Field crop: maize
Growth stage: 2
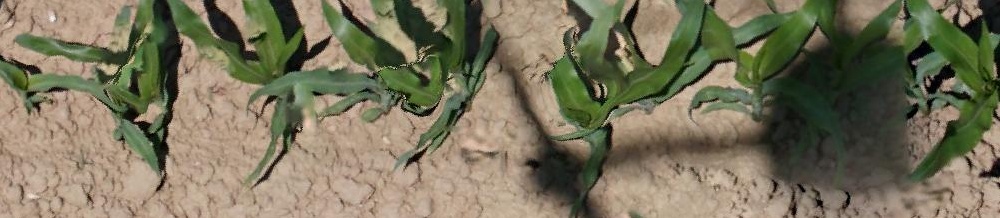
Species: maize